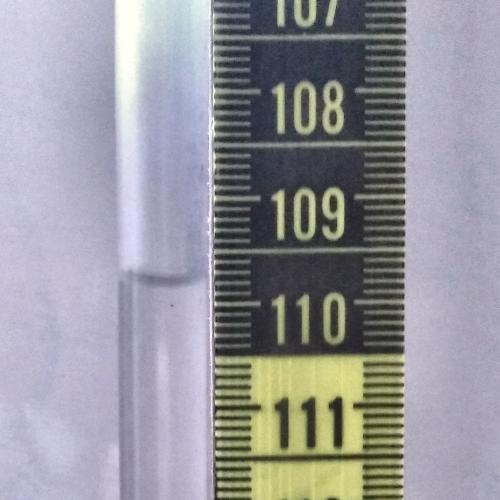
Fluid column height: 109.8 cm